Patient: sex M, age 57
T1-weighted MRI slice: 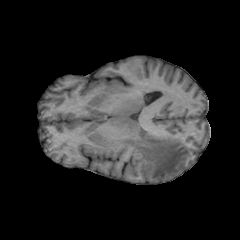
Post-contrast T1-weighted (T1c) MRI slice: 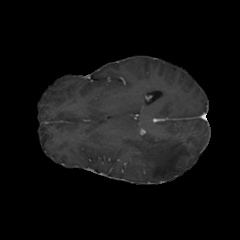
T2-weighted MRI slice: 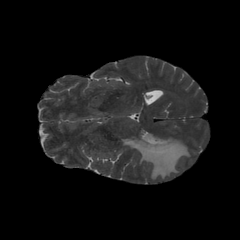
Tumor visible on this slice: yes
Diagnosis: Glioblastoma, IDH-wildtype
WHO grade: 4